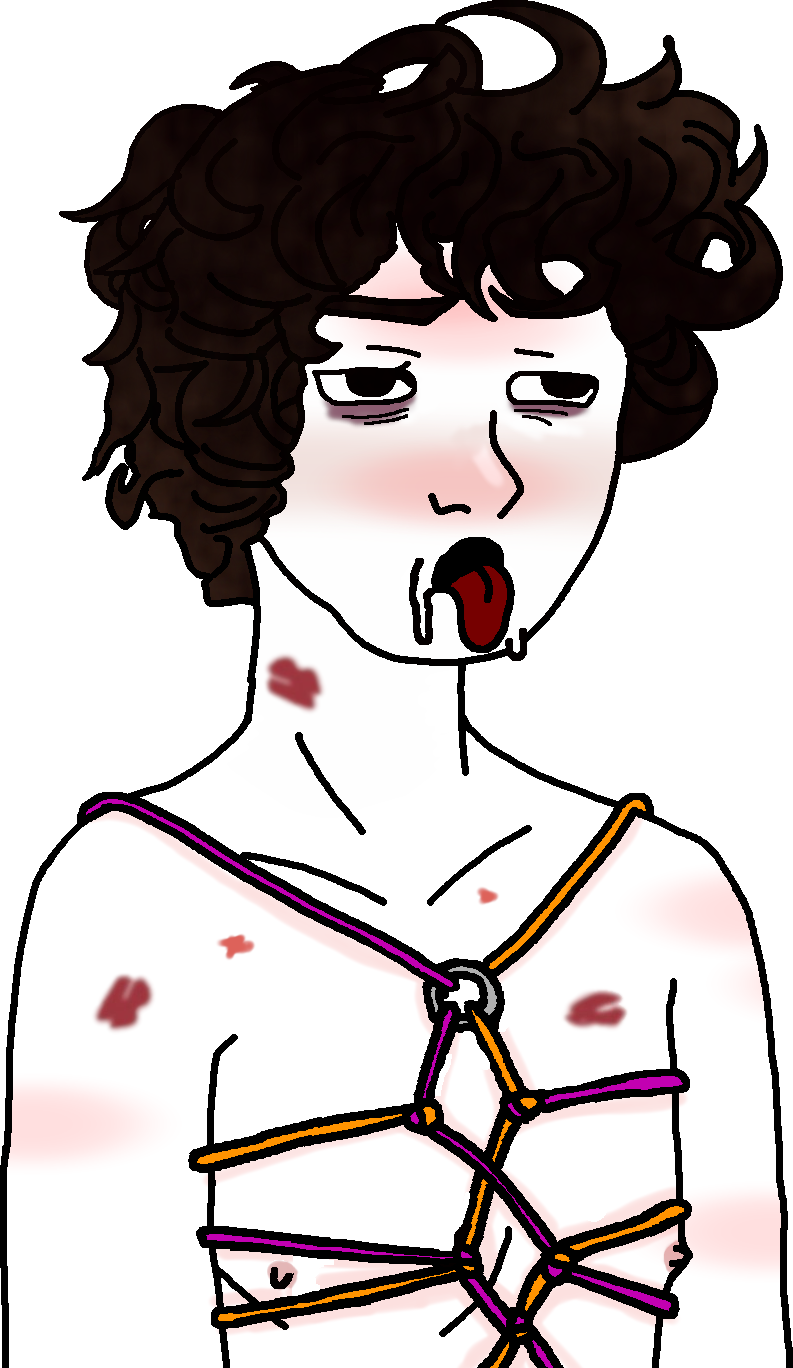
Label: 5_Twinkjak